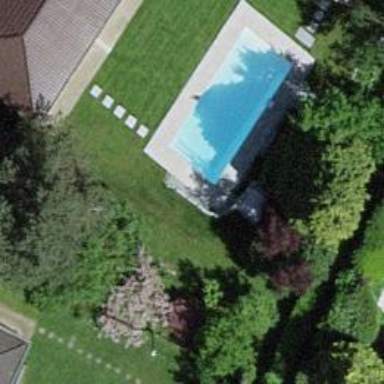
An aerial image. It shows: Swimming pool located in leisure land.